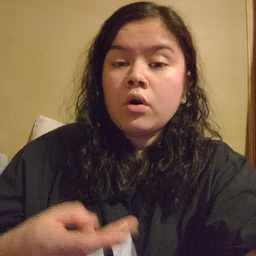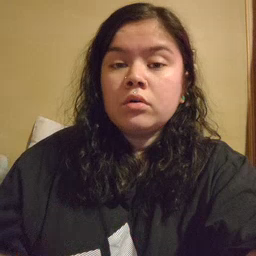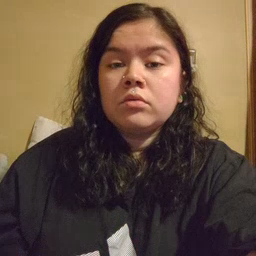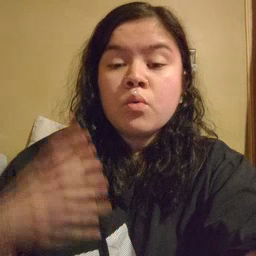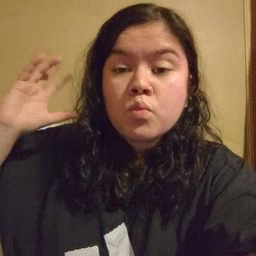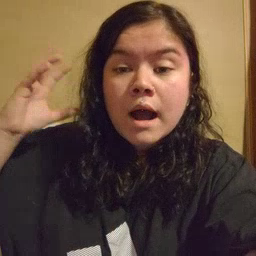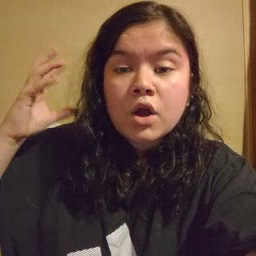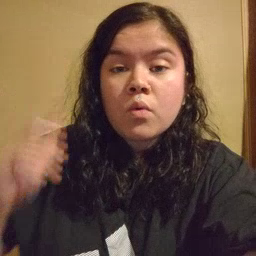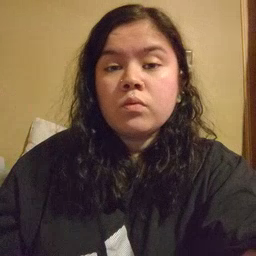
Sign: radio